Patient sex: M
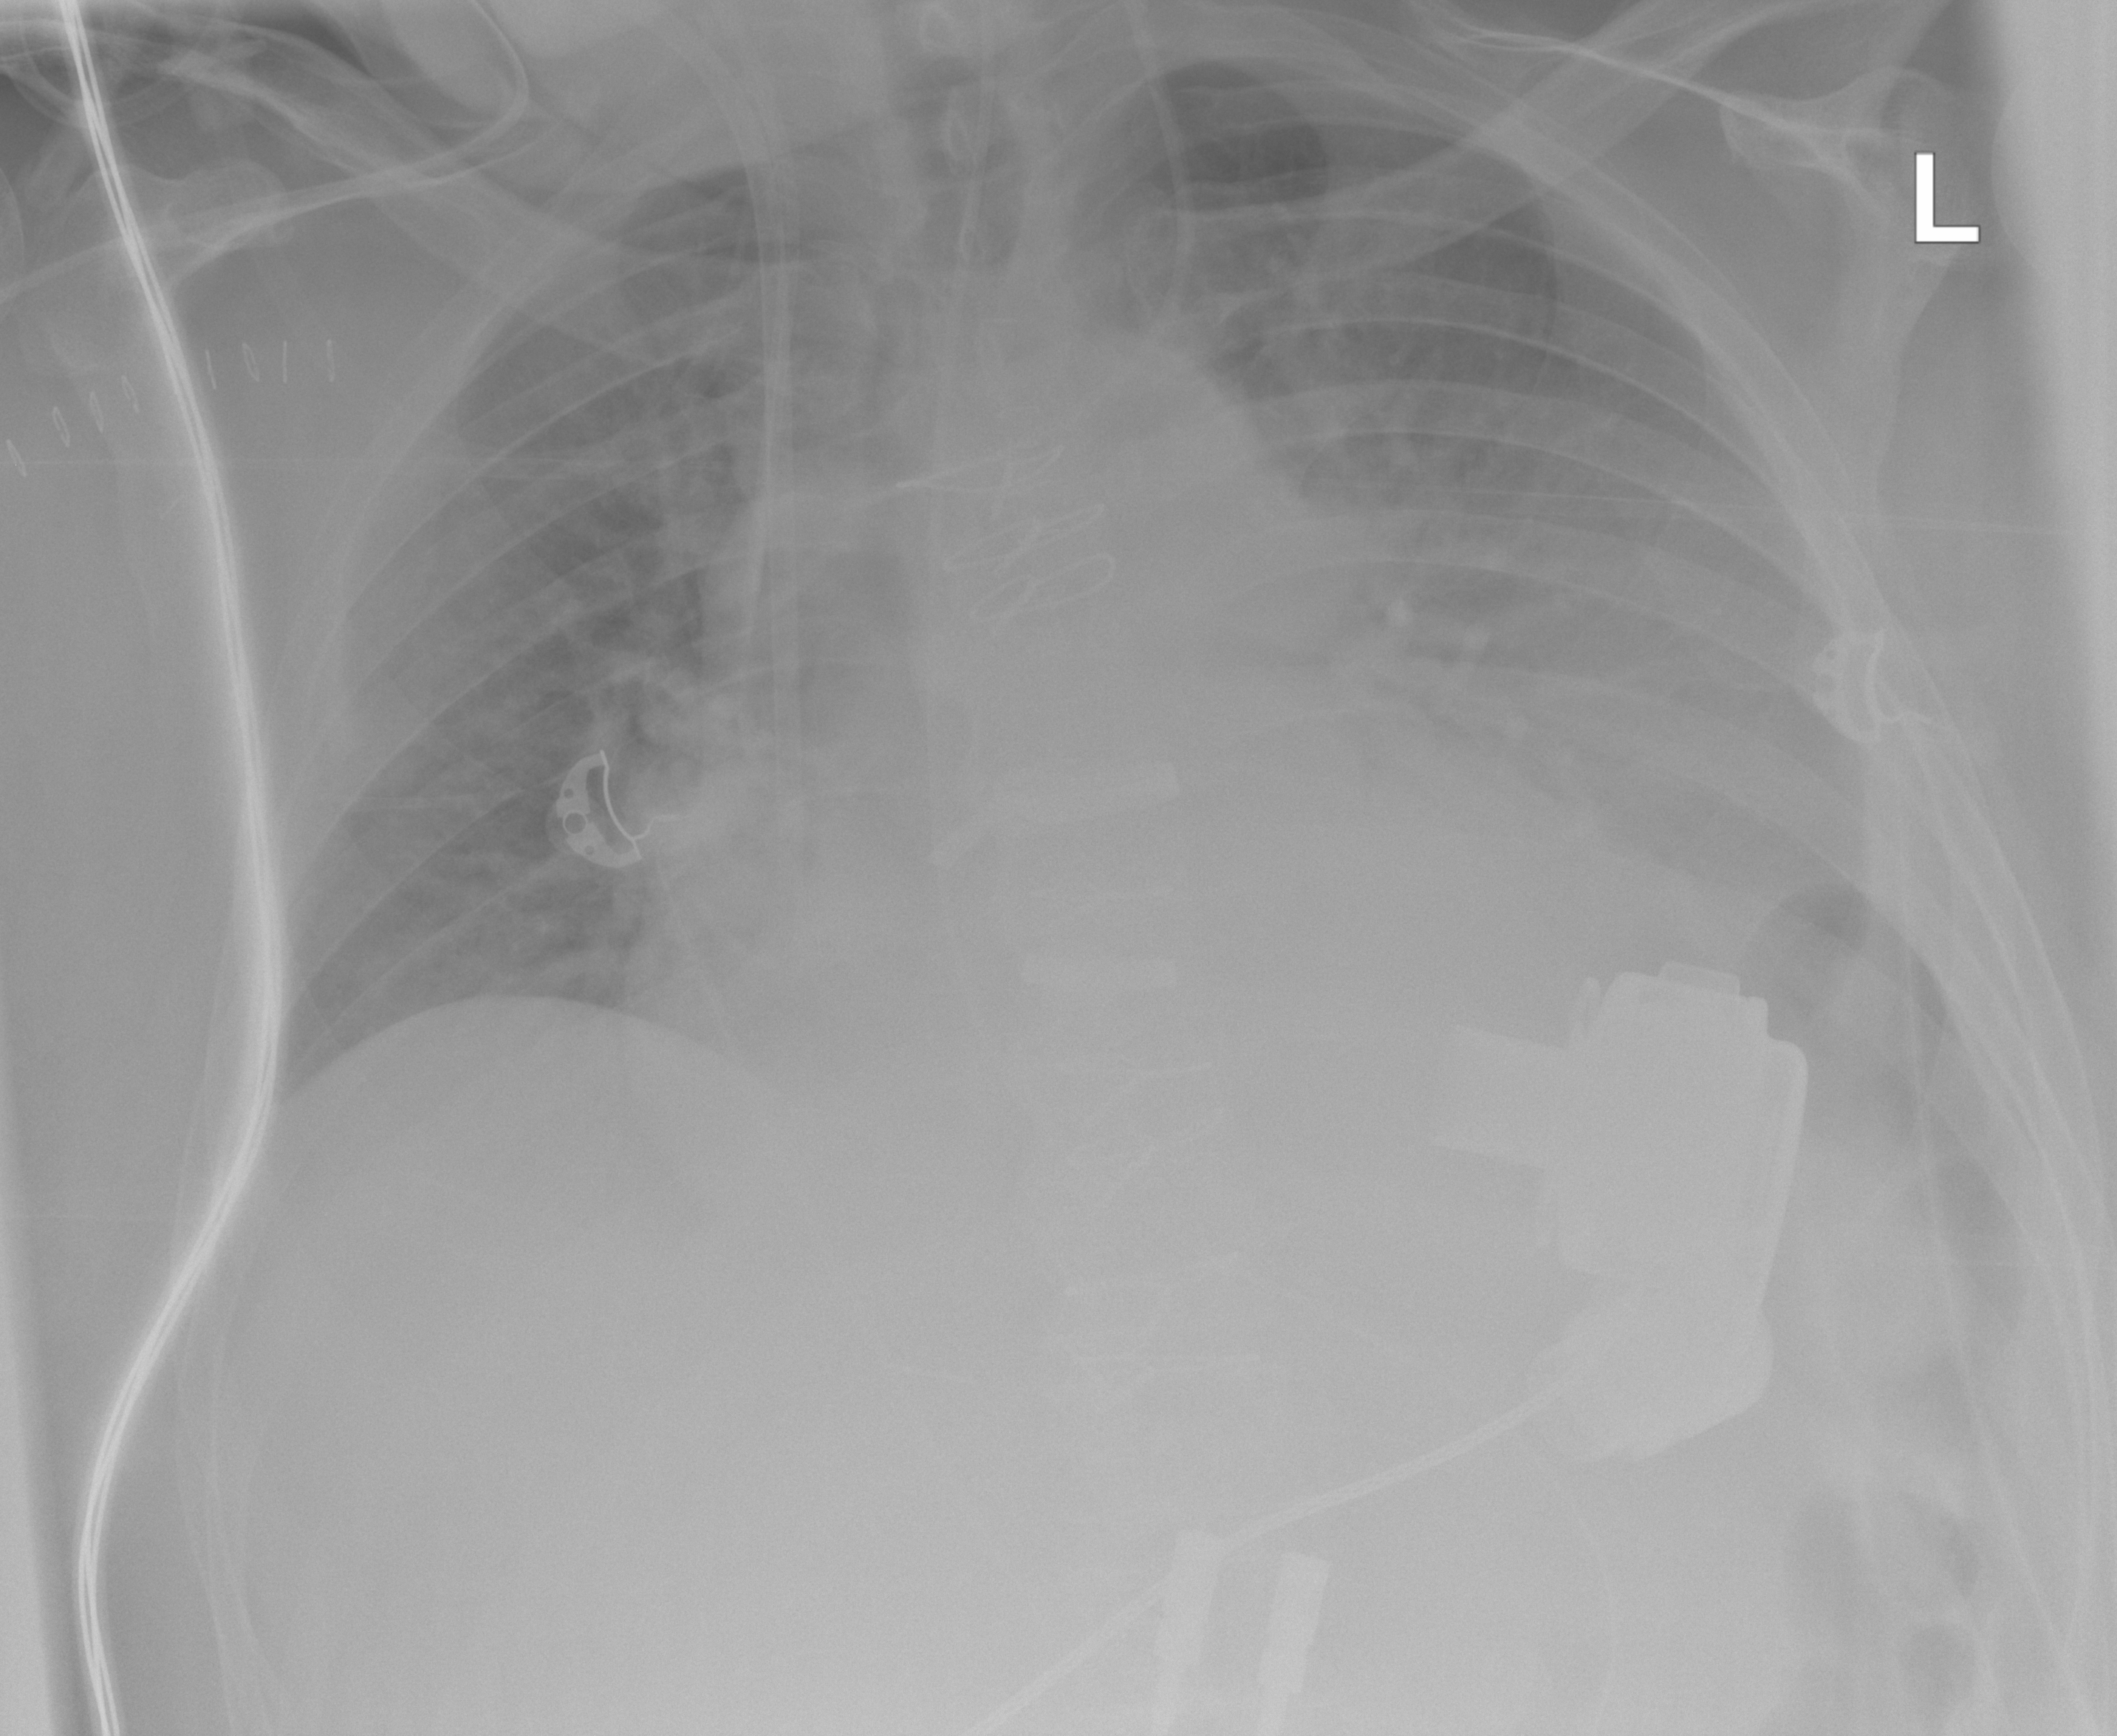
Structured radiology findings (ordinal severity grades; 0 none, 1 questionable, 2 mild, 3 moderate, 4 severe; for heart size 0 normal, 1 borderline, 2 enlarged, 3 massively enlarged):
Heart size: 2
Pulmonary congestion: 2
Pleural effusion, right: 0
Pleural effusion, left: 2
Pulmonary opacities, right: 0
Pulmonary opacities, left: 0
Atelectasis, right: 0
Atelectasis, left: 2